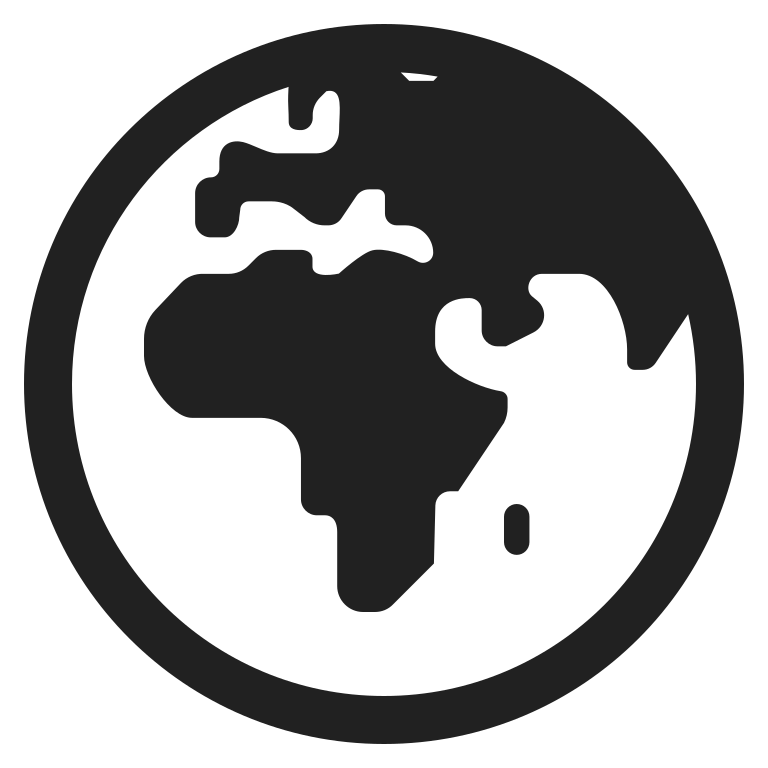
globe showing europe africa high contrast